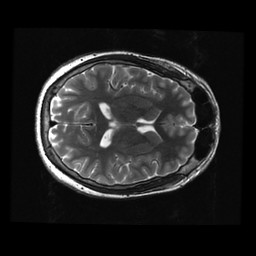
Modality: T2w
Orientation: axial
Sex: male
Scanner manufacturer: ge
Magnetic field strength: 3 T
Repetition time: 5 s
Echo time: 0.1012 s